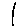
Label: triangle